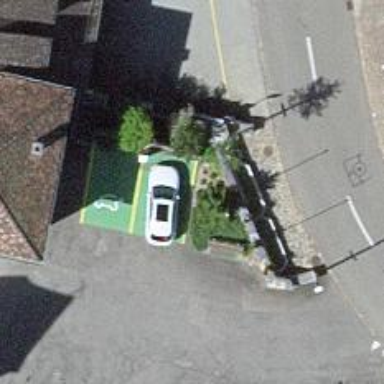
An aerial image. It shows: Charging station.